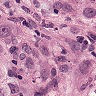
Metastatic tissue present: yes